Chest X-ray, PA view. Patient: 53 years old, sex F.
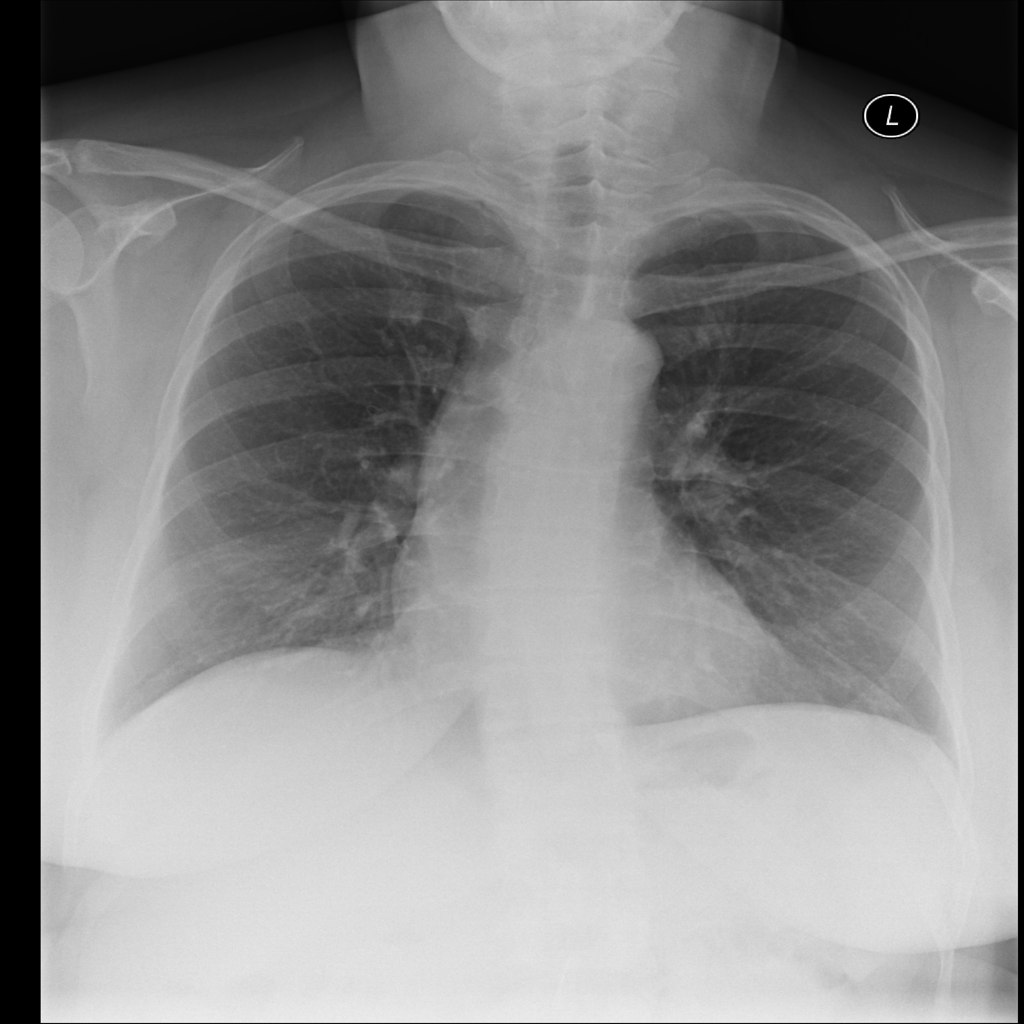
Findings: Infiltration